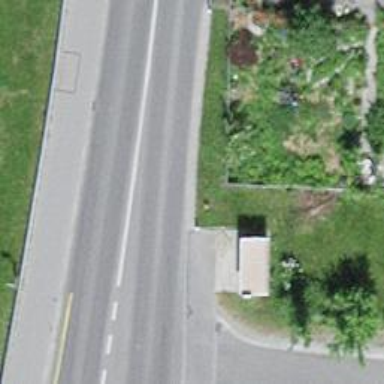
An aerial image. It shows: Platform with shelter for public transport.